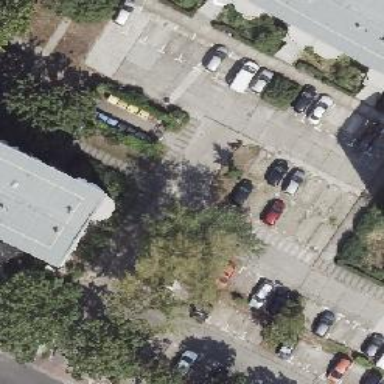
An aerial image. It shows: Concrete parking aisle on service road.